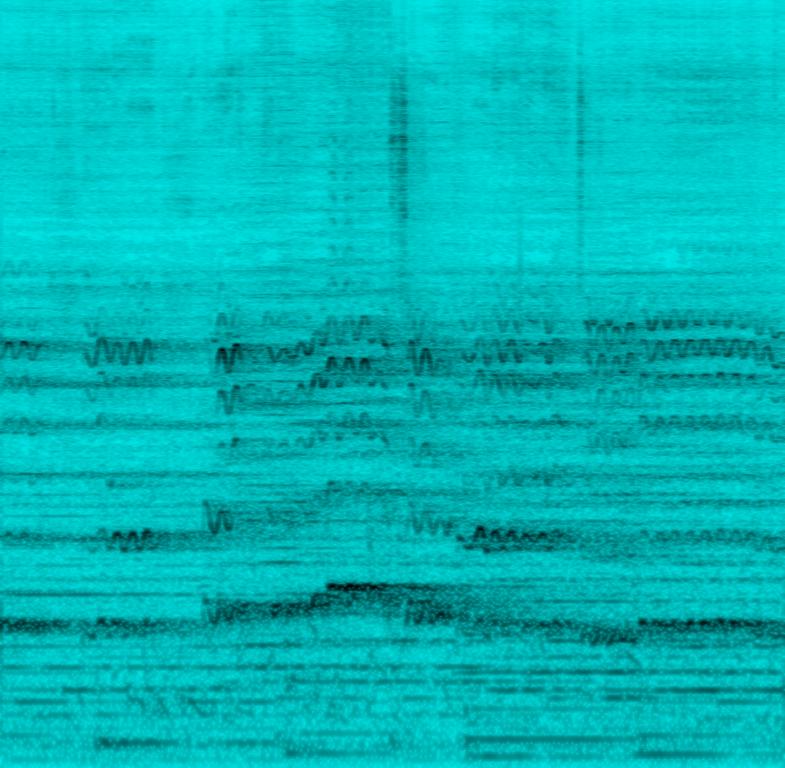
A female opera singer accompanied by an orchestra featuring string bass, harp and string ensemble. It sounds like it was performed in a concert hall. Dramatic.